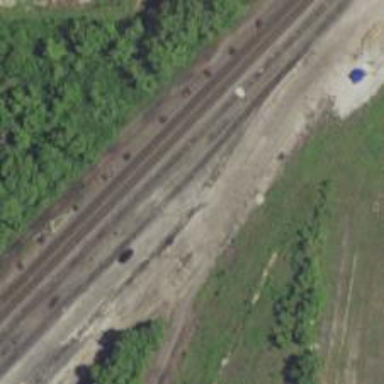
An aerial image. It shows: Railway yard.